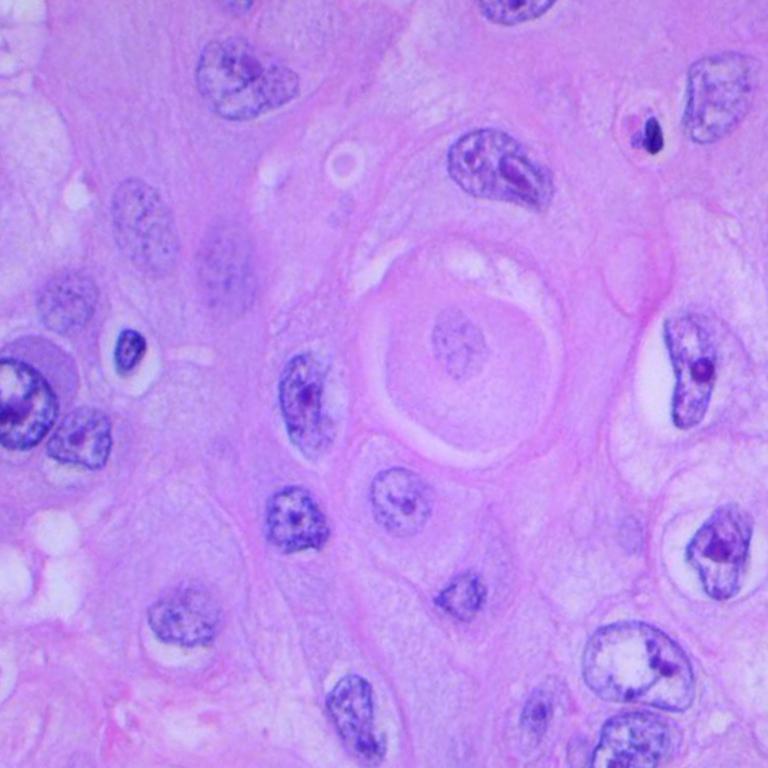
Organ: lung
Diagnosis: squamous carcinomas